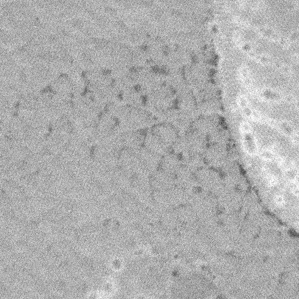
Label: frost